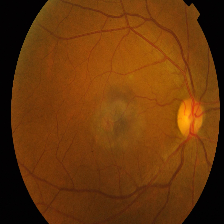
Diabetic retinopathy grade: Proliferative DR